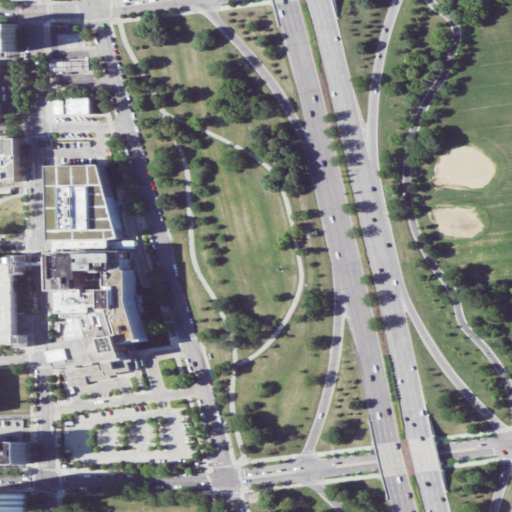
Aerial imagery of beach in Illinois named Wilson Beach containing medium intensity development, high intensity development, low intensity development, barren land, open development, and pasture